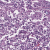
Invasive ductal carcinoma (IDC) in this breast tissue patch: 1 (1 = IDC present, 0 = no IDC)